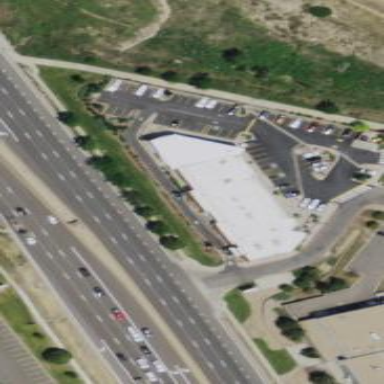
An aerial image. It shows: Retail building.